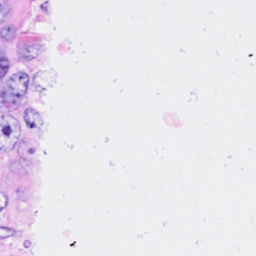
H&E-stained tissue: Breast